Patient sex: F
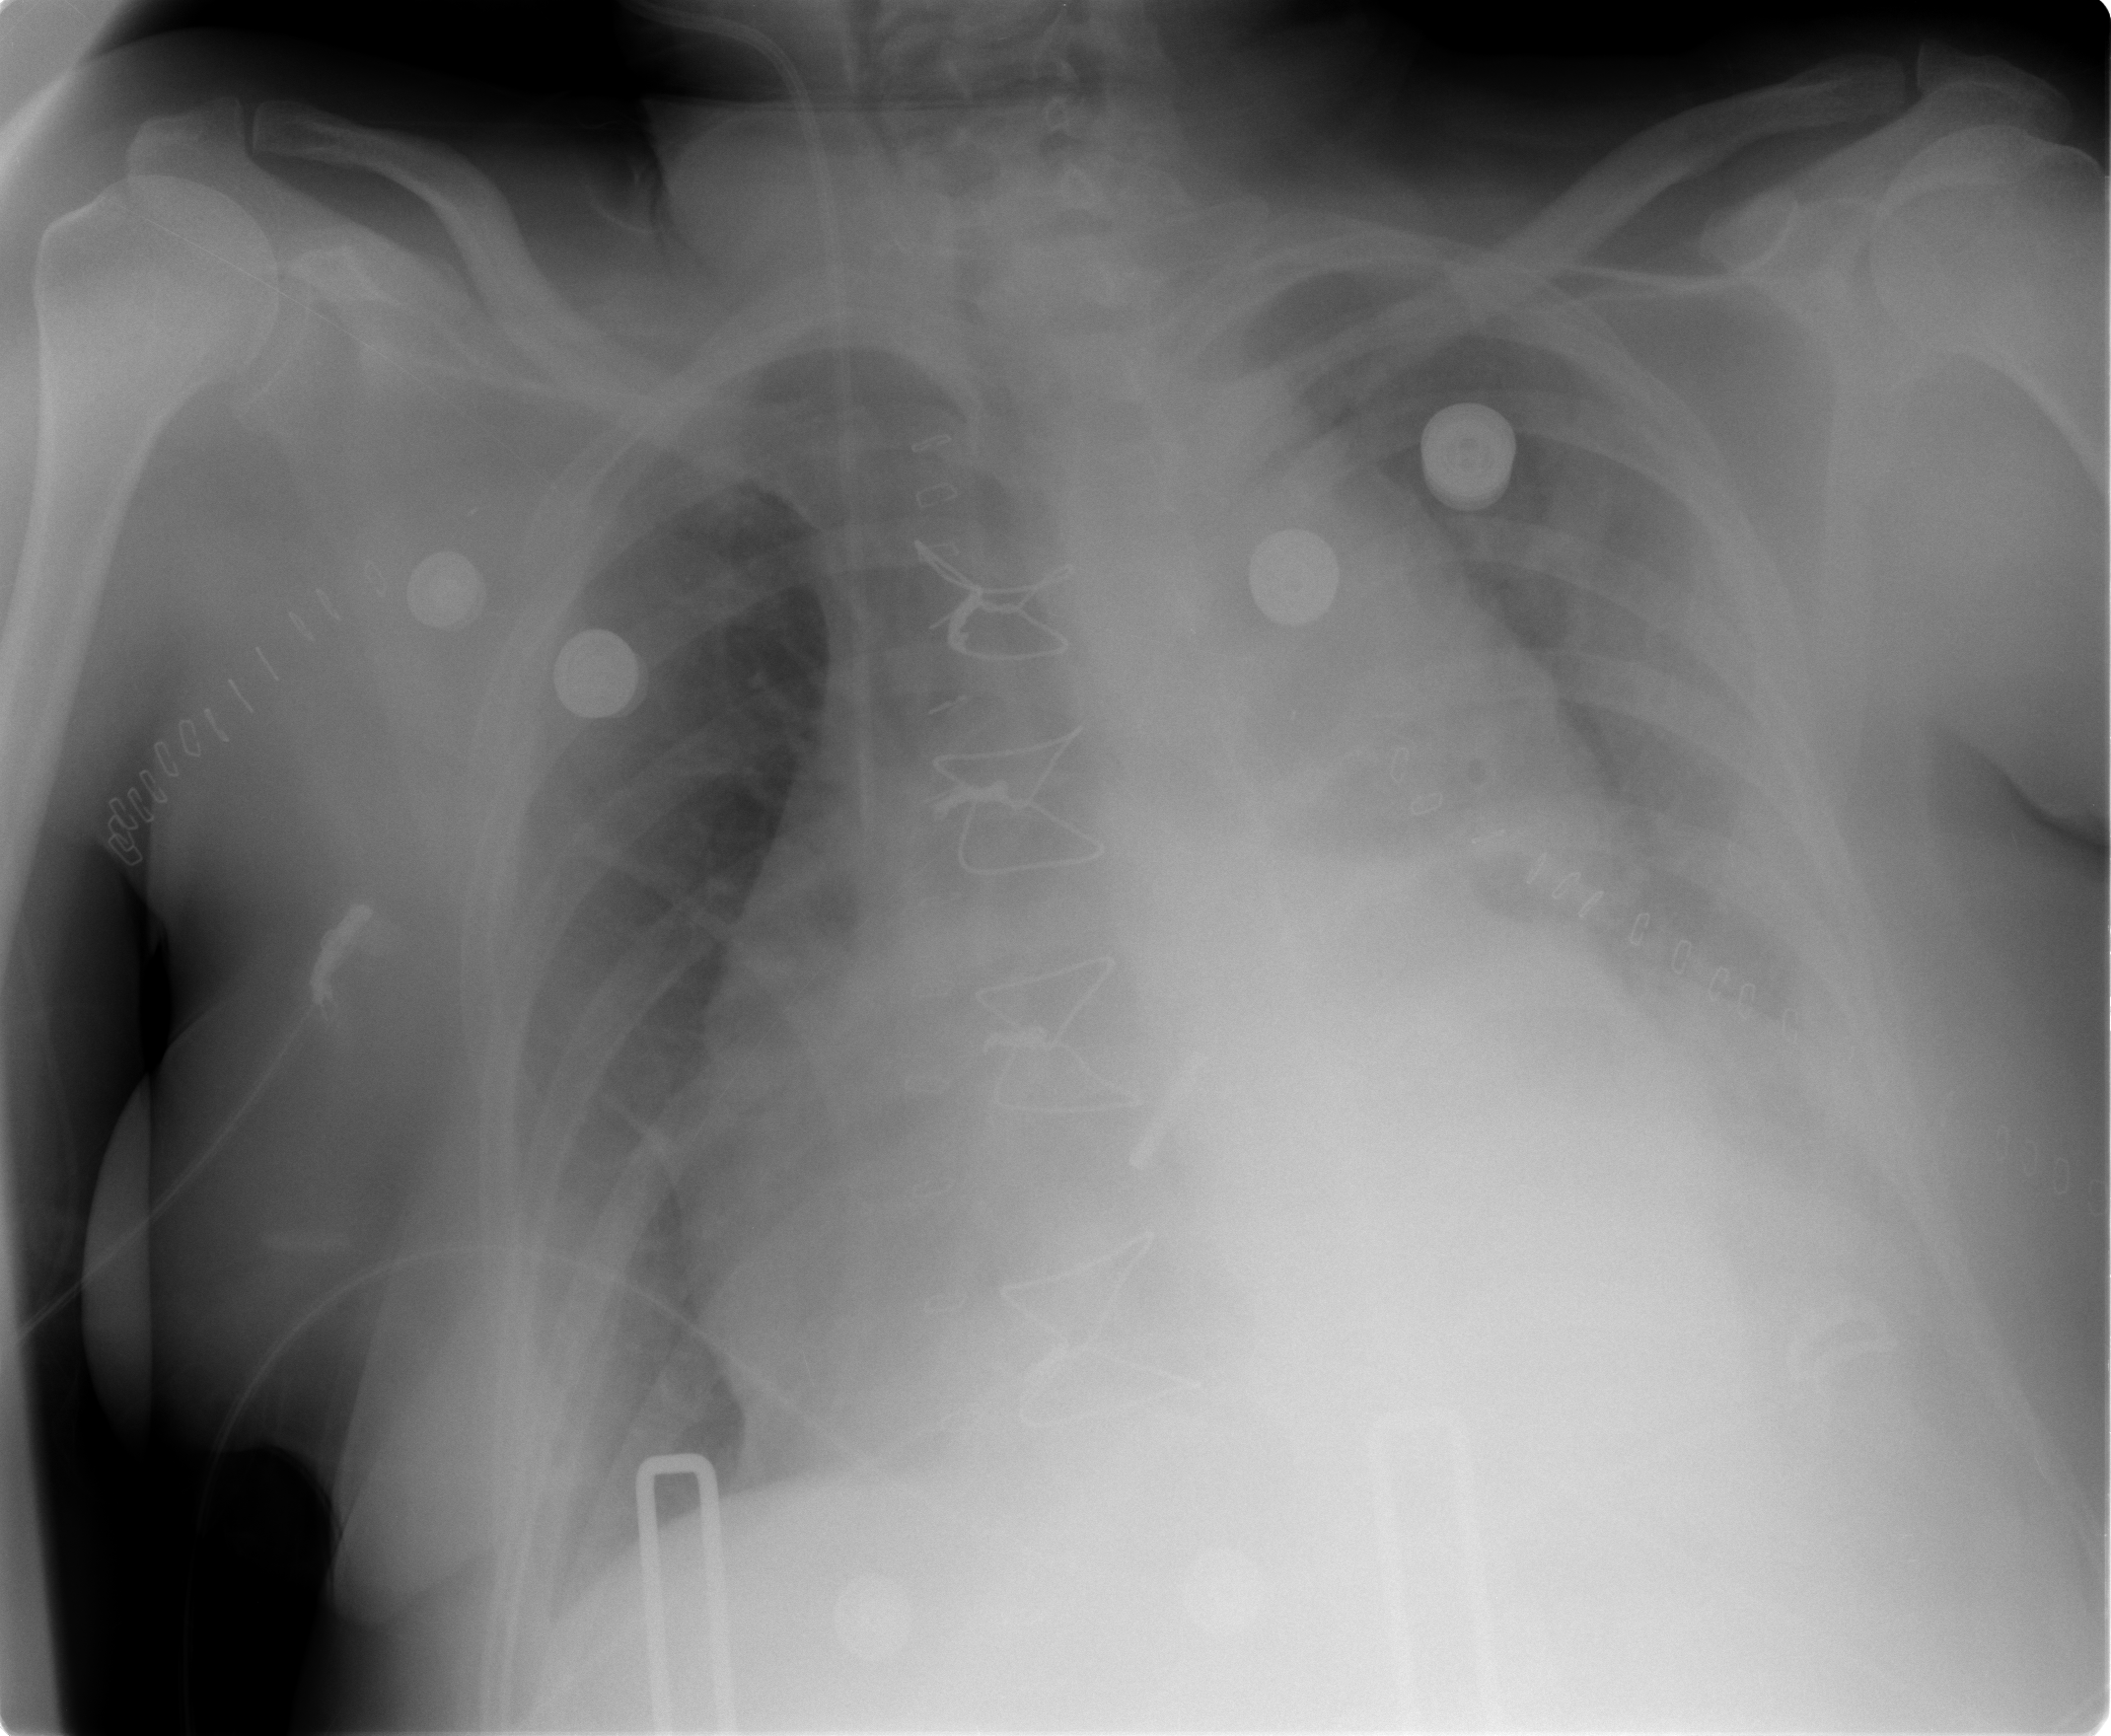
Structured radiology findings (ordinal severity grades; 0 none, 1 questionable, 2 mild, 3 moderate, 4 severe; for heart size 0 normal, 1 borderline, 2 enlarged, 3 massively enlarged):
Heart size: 3
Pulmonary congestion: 2
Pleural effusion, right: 0
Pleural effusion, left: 2
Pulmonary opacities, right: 0
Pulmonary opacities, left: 2
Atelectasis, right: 0
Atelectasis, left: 2